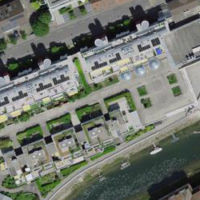
EUNIS habitat code: 54
Species observed at this site:
Cygnus olor